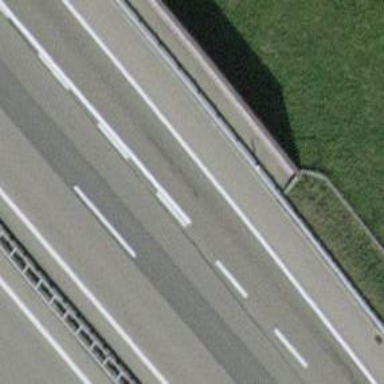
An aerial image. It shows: Asphalt motorway link.